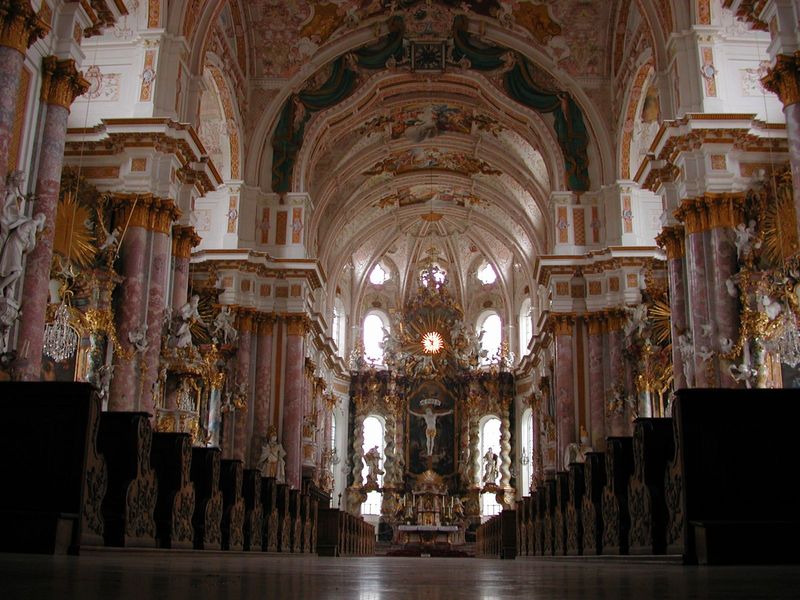
Titel: Kloster Fürstenfeld
Künstler: Giovanni Antonio Viscardi
Standort: Fürstenfeldbruck, Kloster Fürstenfeld (EU - D - Bayern)
Schlagwörter: weiß, fenster, licht, marmor, pfeiler, schmuck, säulen, architektur, barock, innenraum, vorhang, kirche, gold, innen, rokoko, rosa, engel, perspektive, bank, figuren, kronleuchter, stuck, foto, gewölbe, kreuz, altar, bänke, kapitelle, mittelgang, kirchenbänke, mittelschiff, statuen, christus, jesus, kreuzigung, chor, heilige, deckengemälde, deckenmalerei, altäre, ausmalung